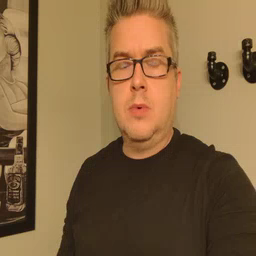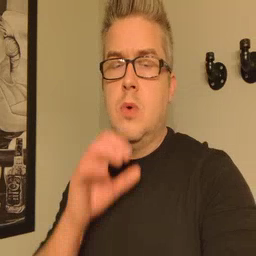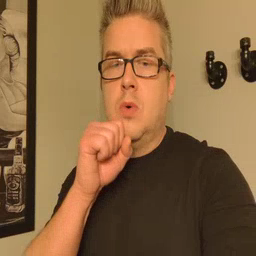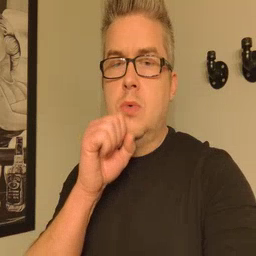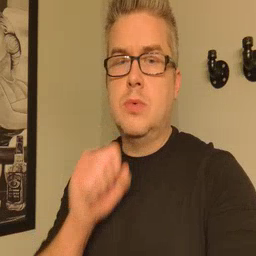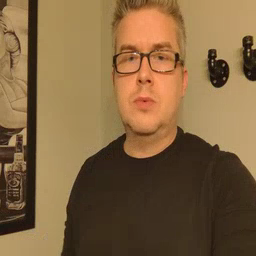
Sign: orange